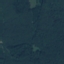
Land use / land cover: Forest